Aerial crown-view tile of a tropical tree (Barro Colorado Island, Panama), acquired 20241216:
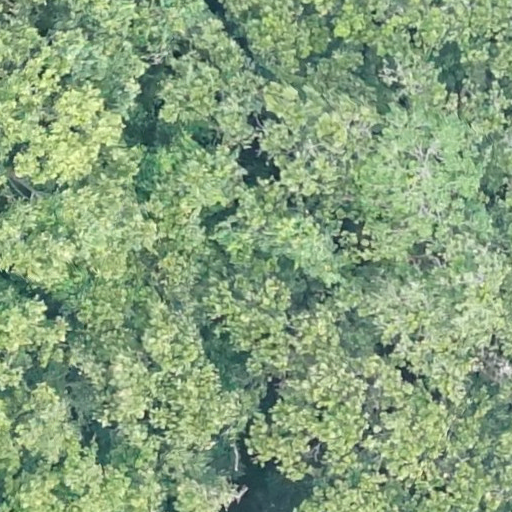
Species: Anacardium excelsum
GBIF accepted scientific name: Anacardium excelsum
Crown area: 1124.923 m²